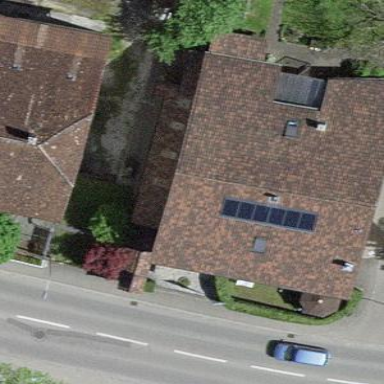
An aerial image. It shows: Residential building that functions as motel.